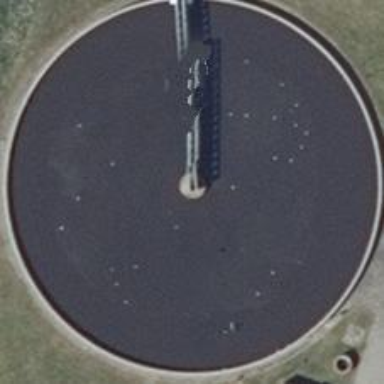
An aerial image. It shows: Image of wastewater.